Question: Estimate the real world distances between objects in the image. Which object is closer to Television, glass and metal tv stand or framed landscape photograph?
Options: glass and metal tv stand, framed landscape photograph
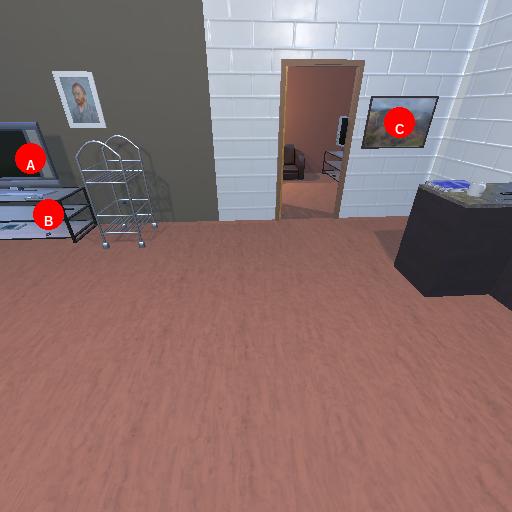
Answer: glass and metal tv stand